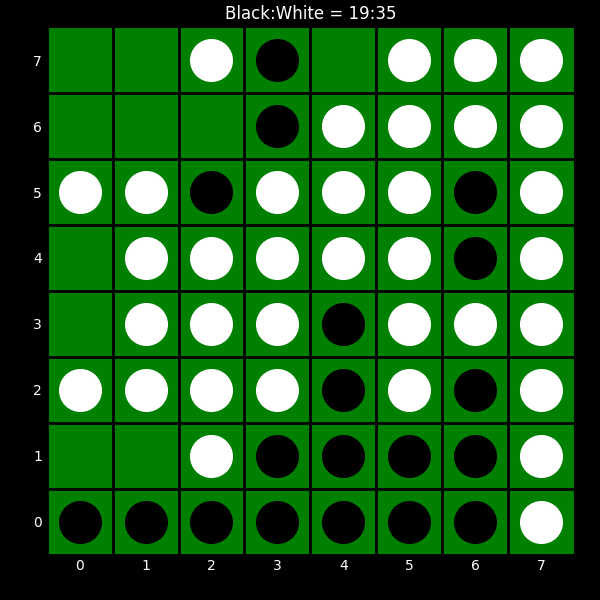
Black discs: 19
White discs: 35